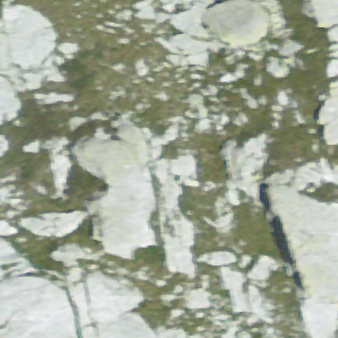
Label: other